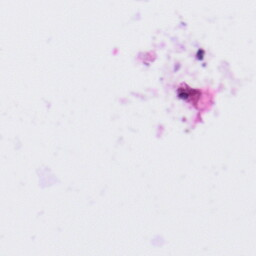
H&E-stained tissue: Tonsil